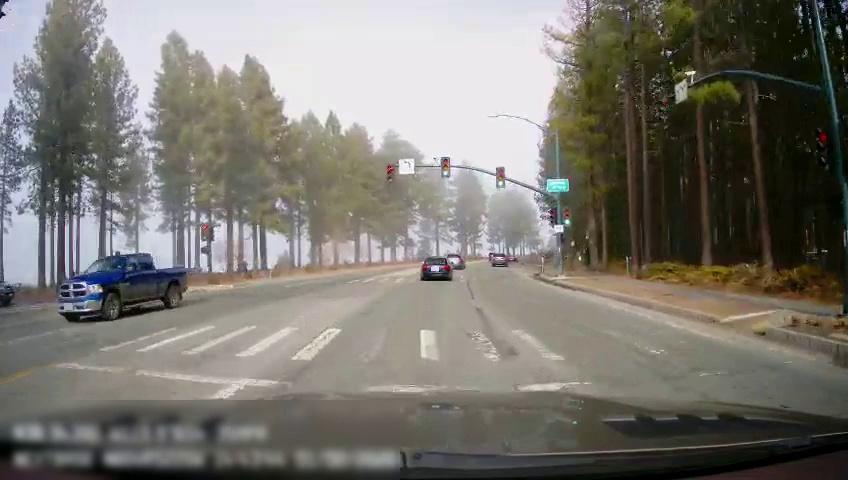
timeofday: Day
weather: Sunny
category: Drivable Space
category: Vehicles | Car
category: Vehicles | Truck
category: Vehicles | SUV
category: Vehicles | SUV
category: Vehicles | Car
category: Lanes | Opposite Lane
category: Lanes | Current Lane
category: Traffic | Signs
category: Traffic | Signs
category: Traffic | Signs
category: Traffic | Lights
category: Traffic | Lights
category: Traffic | Signs
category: Traffic | Lights
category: Traffic | Lights
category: Traffic | Lights
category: Traffic | Lights
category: Traffic | Lights